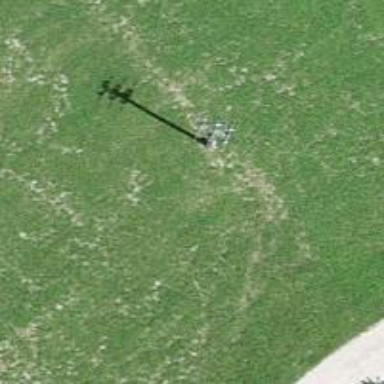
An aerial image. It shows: Power pole.